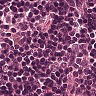
Metastatic tissue present: no